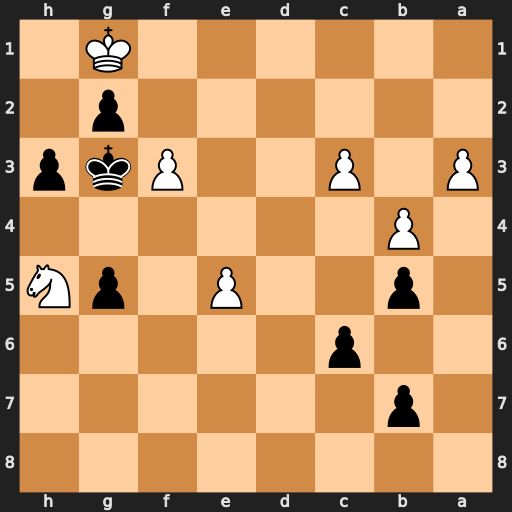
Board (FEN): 8/1p6/2p5/1p2P1pN/1P6/P1P2Pkp/6p1/6K1
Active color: b
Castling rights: -
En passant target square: -
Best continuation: Kxf3 Nf6 g4 Nxg4 Kxg4